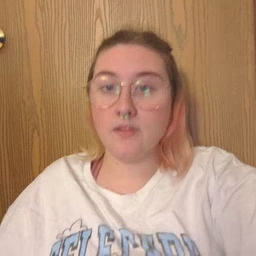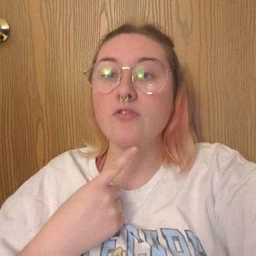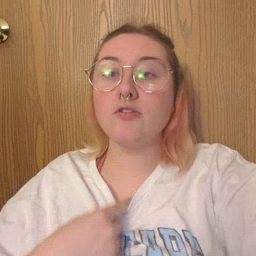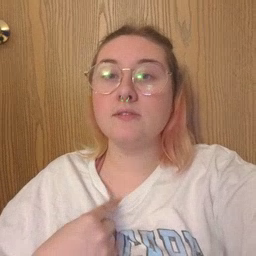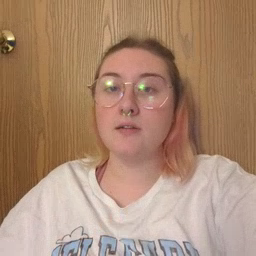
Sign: thirsty